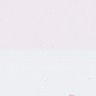
Metastatic tissue present: no